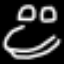
Label: frog